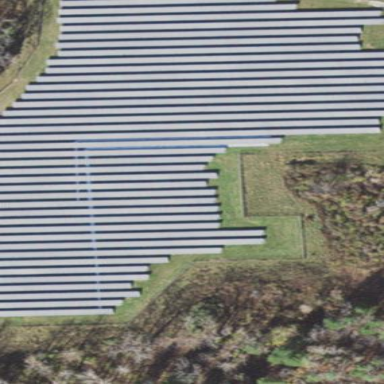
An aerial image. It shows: Solar power plant with photovoltaic technology generating electricity. The plant is enclosed by fence.